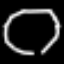
Label: octagon